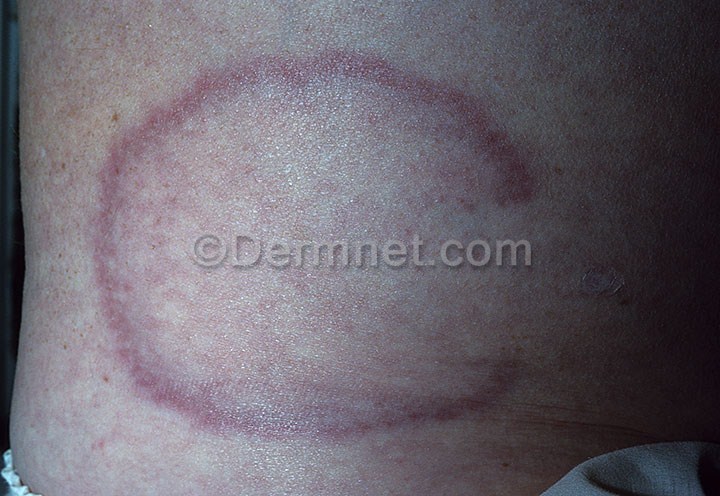
Disease: Systemic Disease